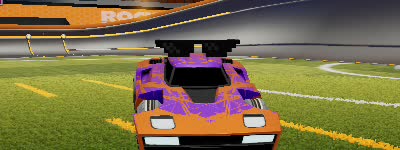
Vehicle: breakout